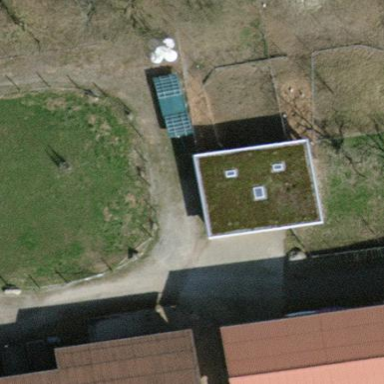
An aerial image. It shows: Farm auxiliary building.